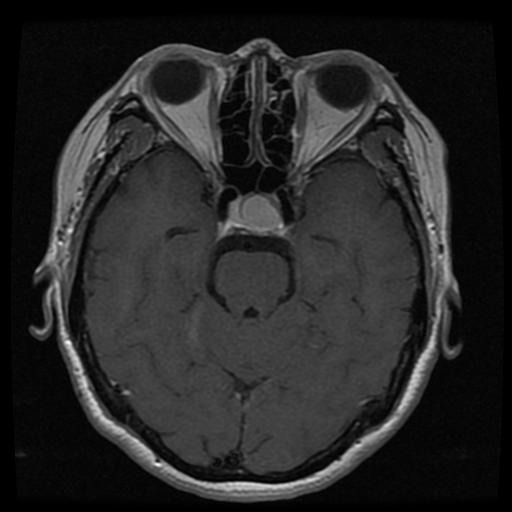
Label: pituitary